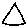
Label: triangle